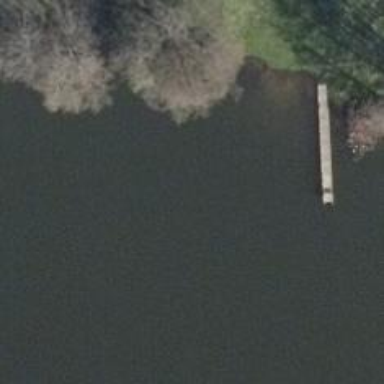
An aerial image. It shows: Picnic site with swimming facilities.